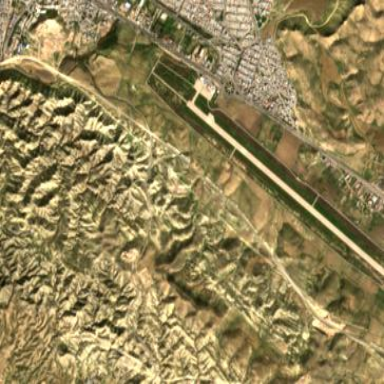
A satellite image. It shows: Runway in airport area.